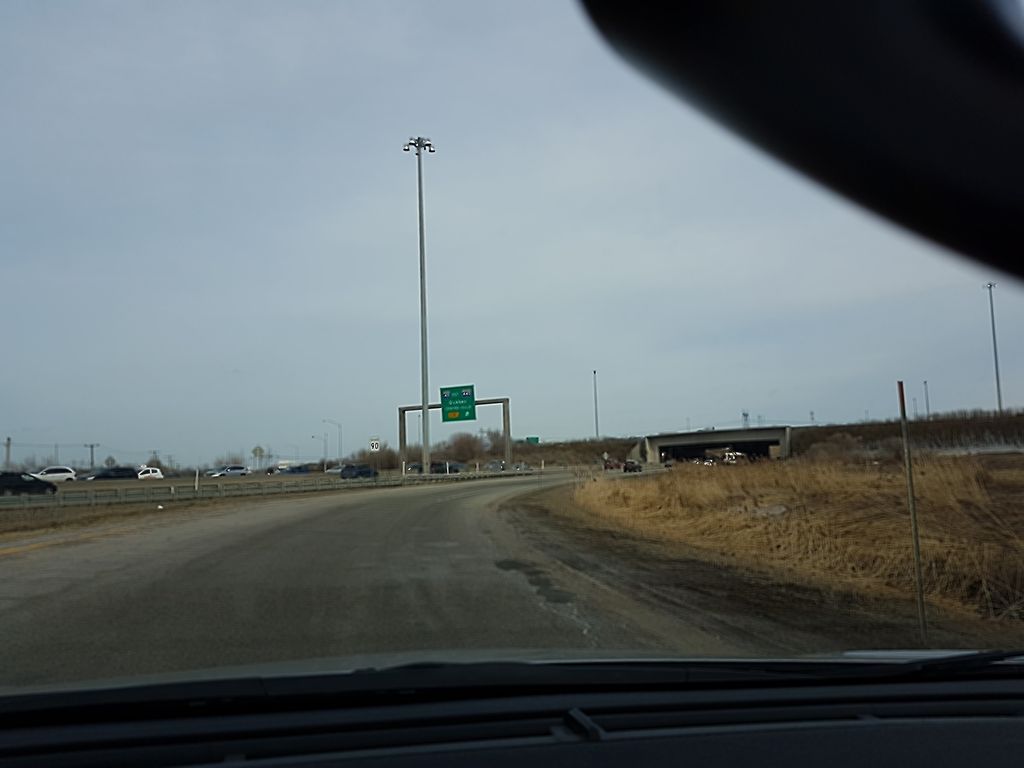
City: quebec_city